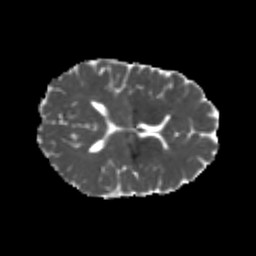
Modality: MD
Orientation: axial
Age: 22
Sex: female
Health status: healthy
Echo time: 0.074 s